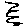
Label: zigzag